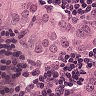
Metastatic tissue present: yes